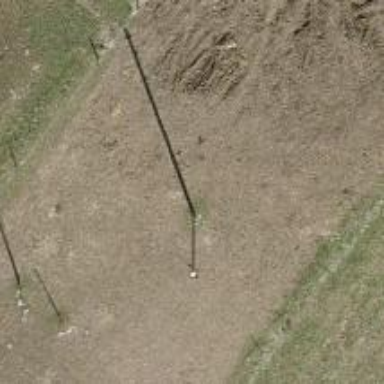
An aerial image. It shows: Power pole.